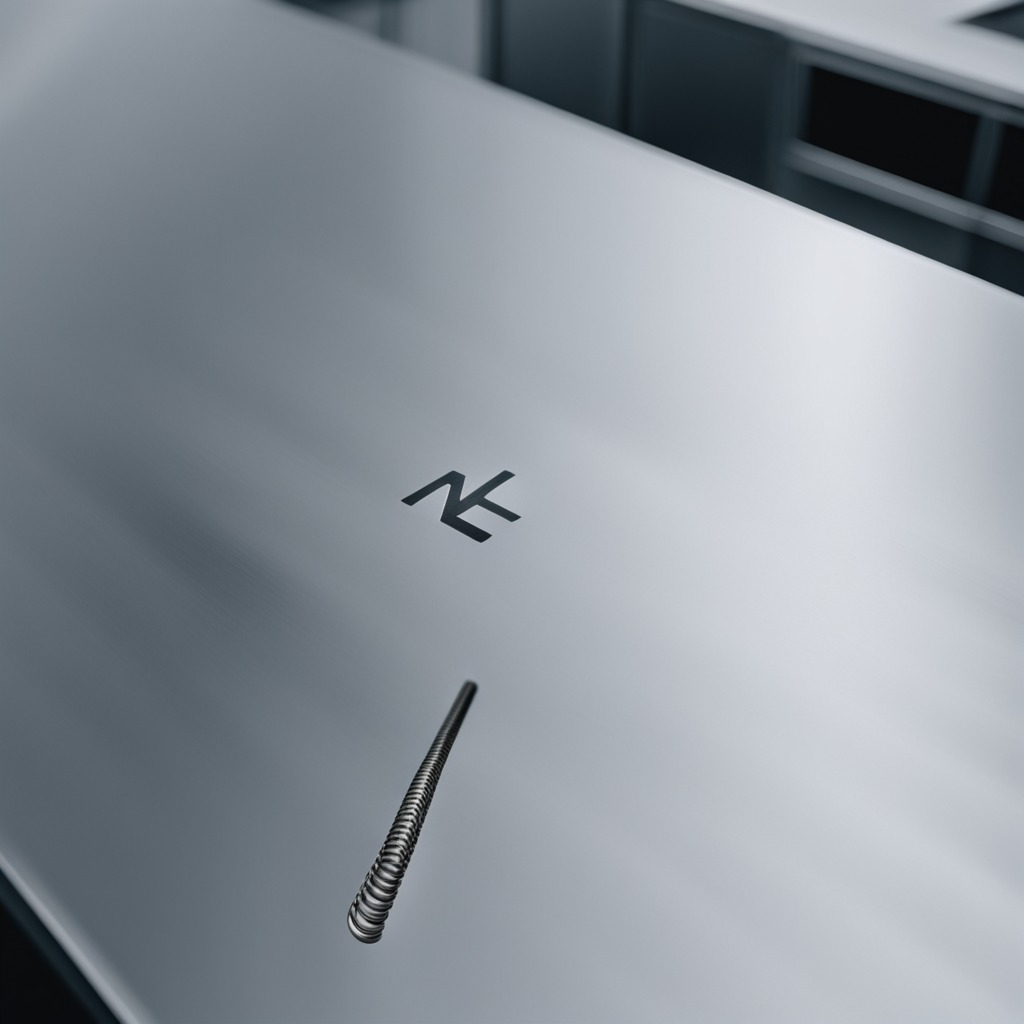
A coiled metal spring is lying on the stainless steel table in a high-end prototyping lab.